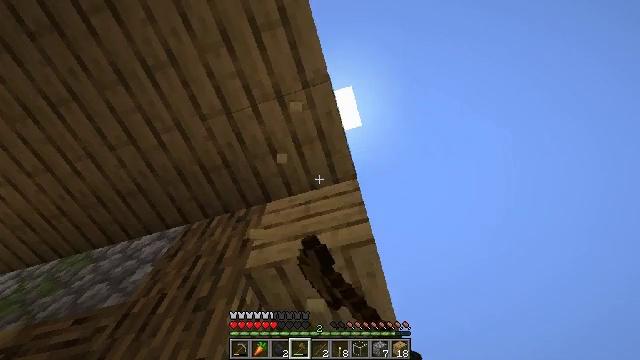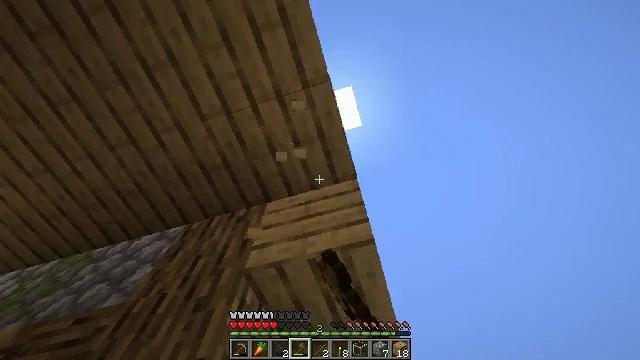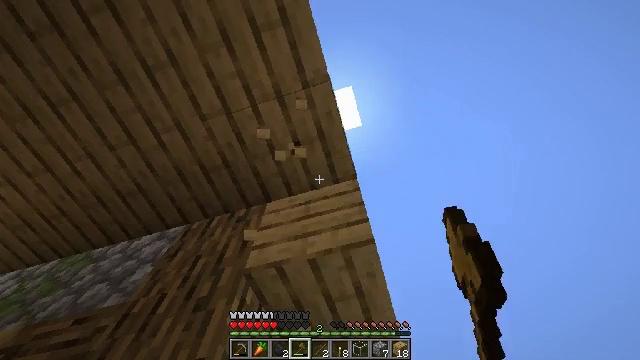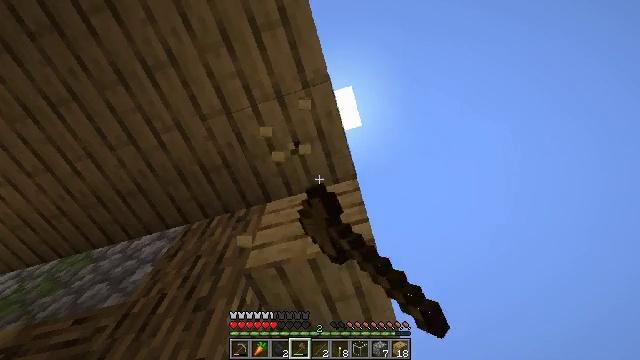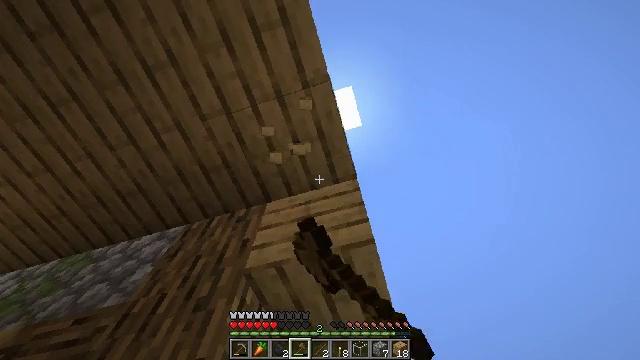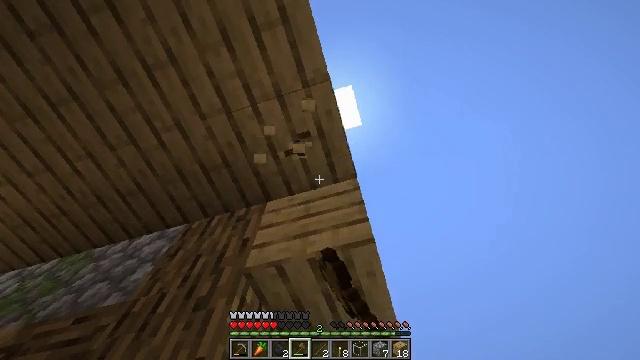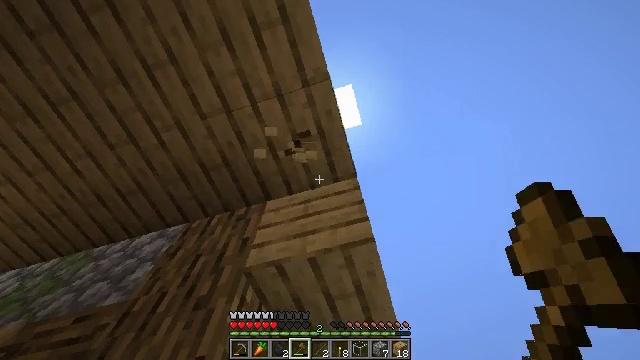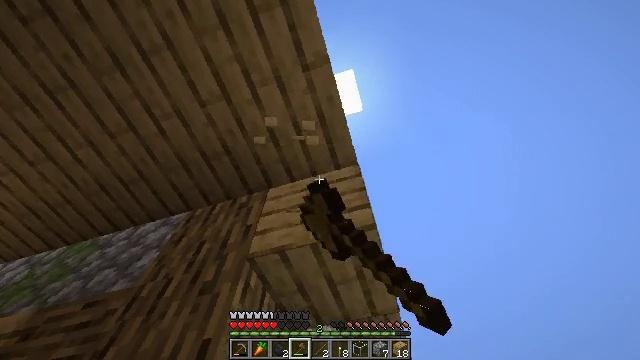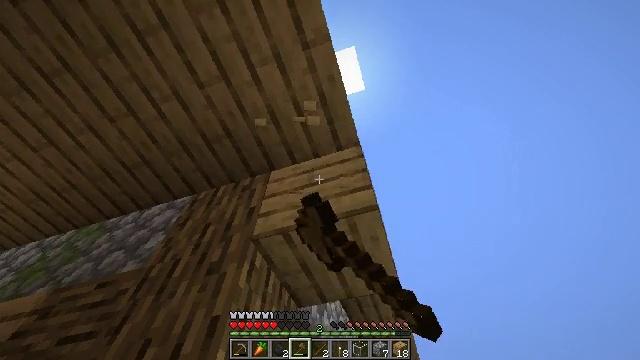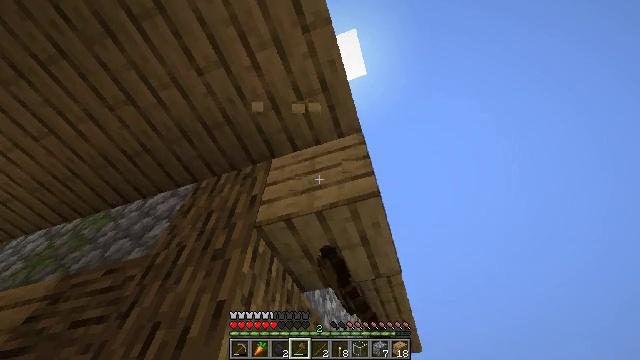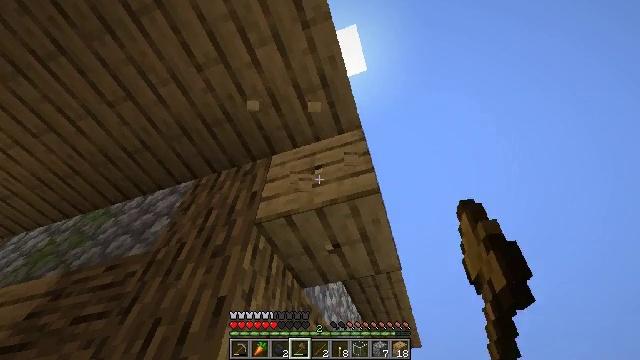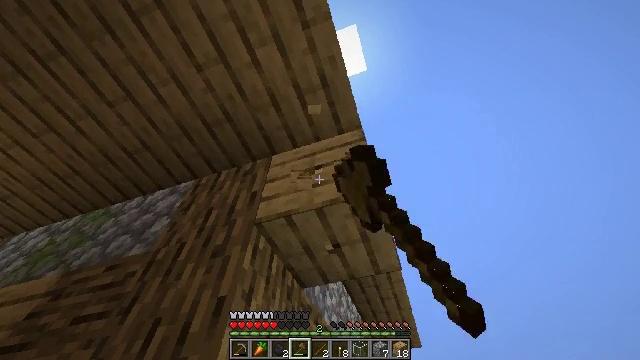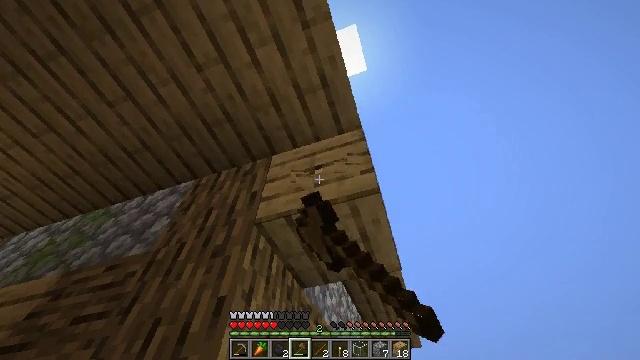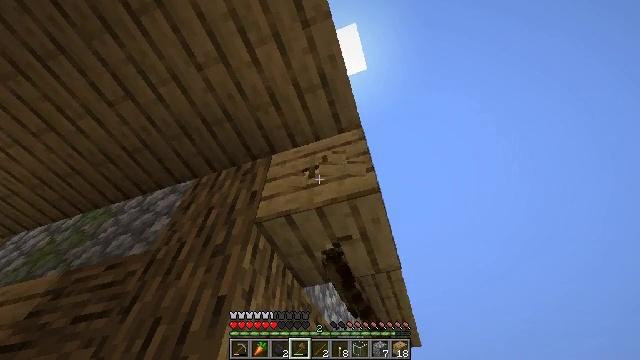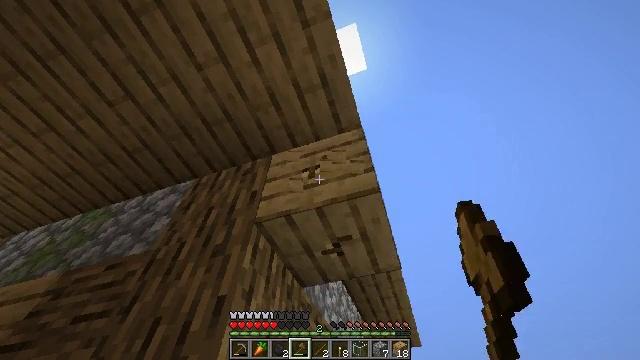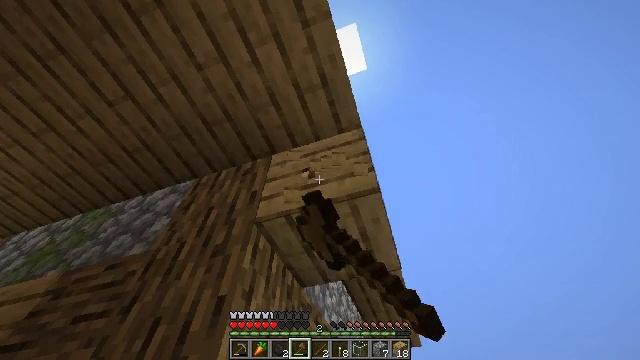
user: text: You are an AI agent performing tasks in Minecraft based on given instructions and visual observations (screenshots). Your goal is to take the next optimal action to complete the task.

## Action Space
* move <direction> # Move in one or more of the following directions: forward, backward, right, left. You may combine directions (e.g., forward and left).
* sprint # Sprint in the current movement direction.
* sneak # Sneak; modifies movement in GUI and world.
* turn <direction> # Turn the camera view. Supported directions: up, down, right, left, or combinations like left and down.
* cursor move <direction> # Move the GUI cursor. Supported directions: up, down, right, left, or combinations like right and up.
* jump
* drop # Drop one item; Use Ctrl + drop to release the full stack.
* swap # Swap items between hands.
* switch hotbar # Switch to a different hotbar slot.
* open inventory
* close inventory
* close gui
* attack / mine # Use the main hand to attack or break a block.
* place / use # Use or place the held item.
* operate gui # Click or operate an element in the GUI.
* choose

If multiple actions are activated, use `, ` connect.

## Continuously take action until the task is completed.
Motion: motion action
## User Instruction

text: Break the existing planks.
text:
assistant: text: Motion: attack / mine
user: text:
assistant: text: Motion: attack / mine
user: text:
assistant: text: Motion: attack / mine
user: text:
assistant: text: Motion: attack / mine
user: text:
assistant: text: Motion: attack / mine
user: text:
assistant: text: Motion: attack / mine
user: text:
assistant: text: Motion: turn down, attack / mine
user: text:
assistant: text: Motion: turn down, attack / mine
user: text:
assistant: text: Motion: turn down, attack / mine
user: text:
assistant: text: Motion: attack / mine
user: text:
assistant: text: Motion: attack / mine
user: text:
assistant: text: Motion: attack / mine
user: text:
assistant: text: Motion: attack / mine
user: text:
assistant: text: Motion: attack / mine
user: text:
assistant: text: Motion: attack / mine
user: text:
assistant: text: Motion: attack / mine
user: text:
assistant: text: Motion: attack / mine
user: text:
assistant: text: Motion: attack / mine
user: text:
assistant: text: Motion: attack / mine
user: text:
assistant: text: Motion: attack / mine
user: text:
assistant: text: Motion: attack / mine
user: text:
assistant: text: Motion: attack / mine
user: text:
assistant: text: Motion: attack / mine
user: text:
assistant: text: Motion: attack / mine
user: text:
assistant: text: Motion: attack / mine
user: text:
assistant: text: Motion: attack / mine
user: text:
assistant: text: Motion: turn down, attack / mine
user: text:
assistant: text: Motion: turn down, attack / mine
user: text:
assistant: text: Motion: turn down, attack / mine
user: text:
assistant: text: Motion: turn down, attack / mine